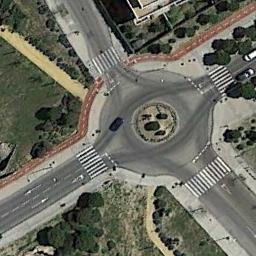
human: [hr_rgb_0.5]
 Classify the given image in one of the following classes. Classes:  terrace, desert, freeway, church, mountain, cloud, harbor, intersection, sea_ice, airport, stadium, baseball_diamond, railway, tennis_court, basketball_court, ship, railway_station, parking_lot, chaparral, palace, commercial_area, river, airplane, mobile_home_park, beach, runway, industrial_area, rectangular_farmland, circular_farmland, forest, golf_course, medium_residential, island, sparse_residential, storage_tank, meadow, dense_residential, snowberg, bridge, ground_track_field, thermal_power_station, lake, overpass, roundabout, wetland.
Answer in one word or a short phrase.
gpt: roundabout